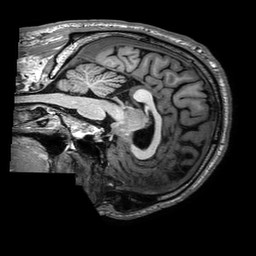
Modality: T1w
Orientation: sagittal
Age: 43
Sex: male
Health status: ill
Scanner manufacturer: philips
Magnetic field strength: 3 T
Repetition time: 0.006618 s
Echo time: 0.002969 s